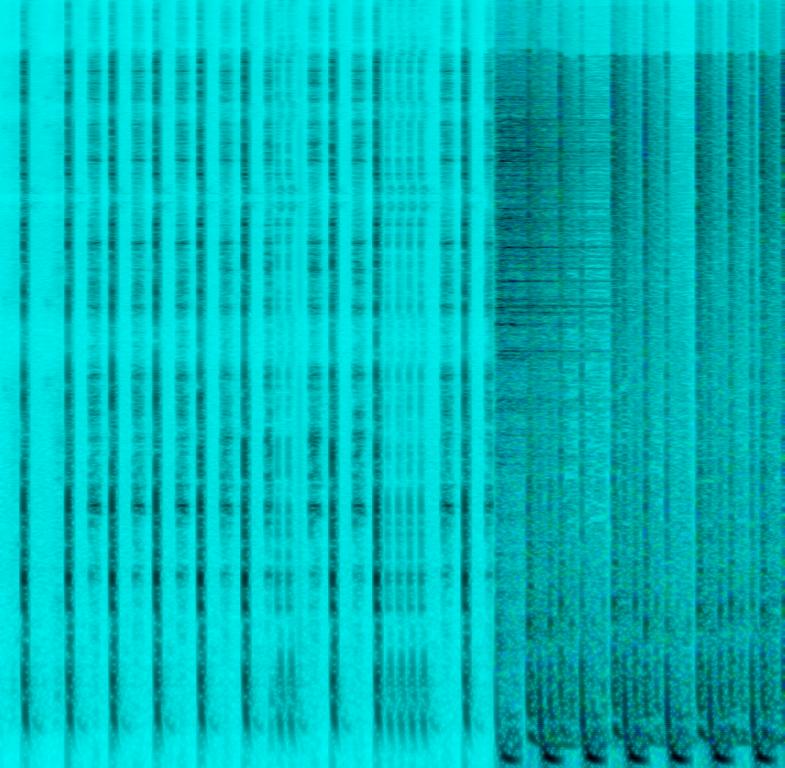
The low quality recording features a techno song that consists of a compilation of sounds. The first version is thin and crushed, as it was played on a speaker and recorded with a poor microphone. The second version is the actual song being played, which consists of a "4 on the floor" kick patter, wide percussive elements and shimmering open hats. The final, third version is crushed, distorted and heavy as it consists of very loud kick punches.